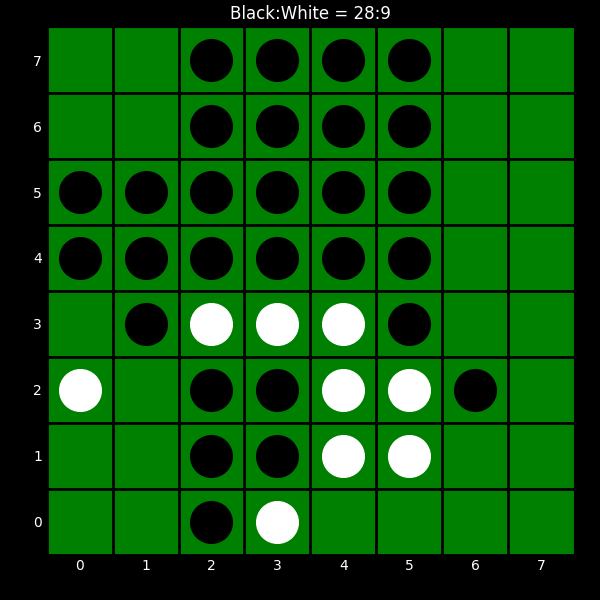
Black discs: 28
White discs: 9